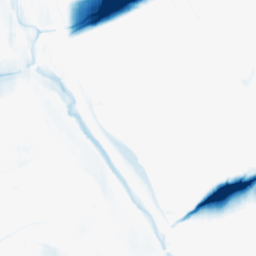
Category: morphological
Decomposition family: morphological_ellipse
Decomposition parameters: operation: closing
width: 50
height: 5
Upsampling method: cubic_mitchell
Upsampling parameters: scale: 4
Upsampling scale: 4